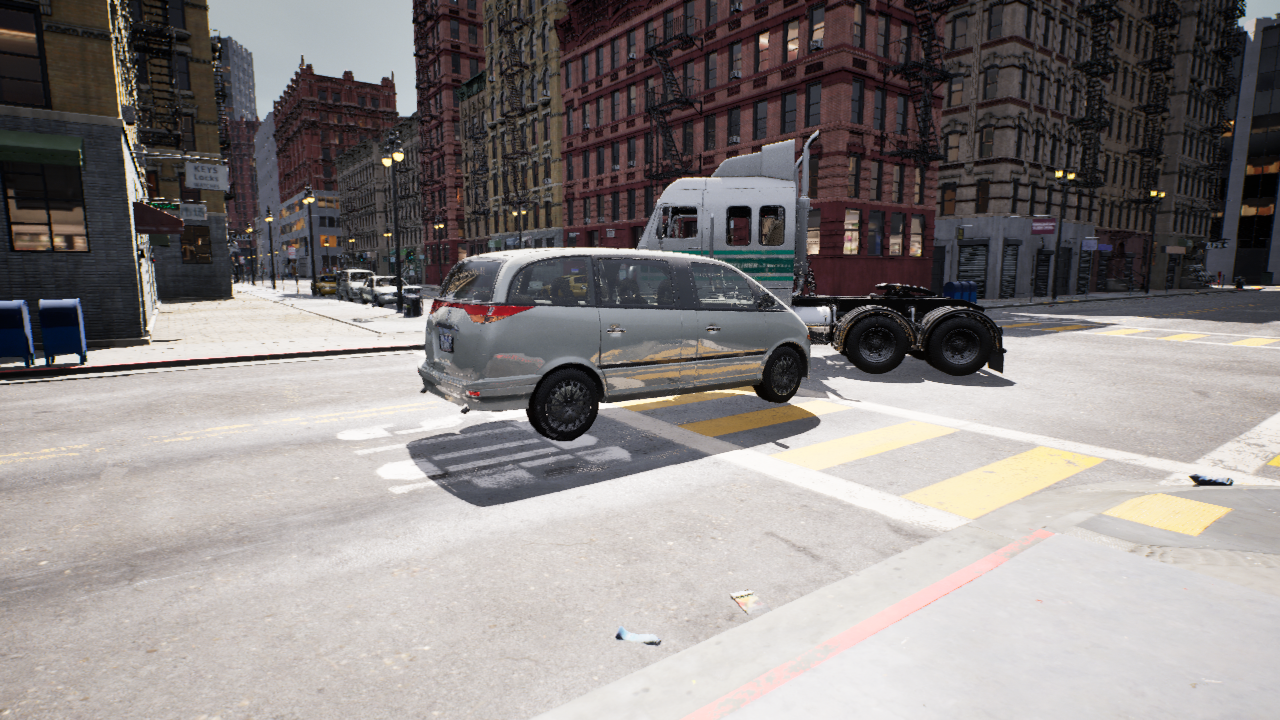
Venue: residential
Lighting: clear day
Vehicle rig: minivan